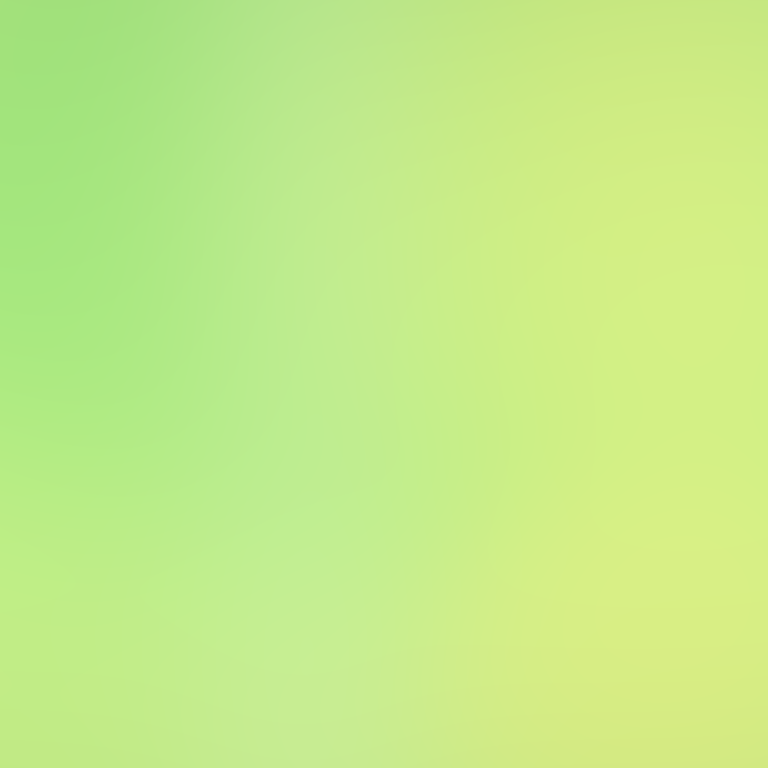
Abstract light effect, smooth gradient from soft green to pale yellow, calm atmosphere, diffuse light, no room, no furniture, no objects.